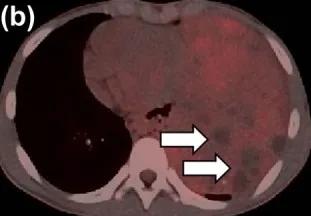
(b) Axial PET/CT fusion images showed varying levels of uptake of radioactive tracers in the lesions, but no uptake in the cystic necrosis area (white arrow).
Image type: radiology (pet)